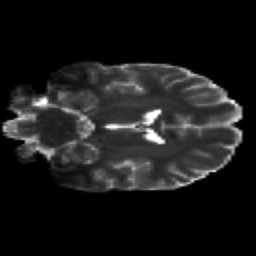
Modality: T2w
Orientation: coronal
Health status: healthy
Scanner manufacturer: siemens
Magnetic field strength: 3 T
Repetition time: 12 s
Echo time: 0.092 s